Question: I have one (1) .xib with two UIViews, one on the top 1/3, the other on the bottom 2/3. I can draw on the top view, but nothing on the bottom view.
I'm afraid that I don't have the bottom view connected properly. The top view is connected to File's Owner, the bottom view to nothing. When I try to connect the bottom view to File's Owner, the connection for the top view disappears.
How am I supposed to connect the views to the .xib so I can have addressability to both?
UPDATE: This is an image of the structure of the app... as you can see, I have the xib and two controllers. The xib has a class of "TDCalendarView"; the controllers apparently do nothing.

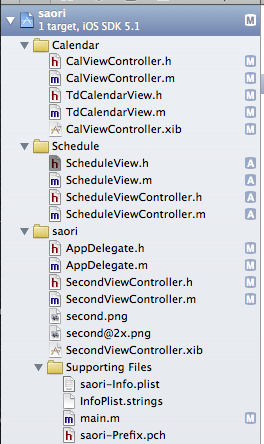
Answer: You have to create separate IBOutlets in the header file of the class that you are trying to connect the .xib to.
For example,
'''
@interface MyClass : NSObject {
IBOutlet UIView *topView;
IBOutlet UIView *bottomView;
}
@end
'''
Then you can connect each view to a unique IBOutlet. You can only connect each IBOutlet to one view in your .xib file.